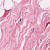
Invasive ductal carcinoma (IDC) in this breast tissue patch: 0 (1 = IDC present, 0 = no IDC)